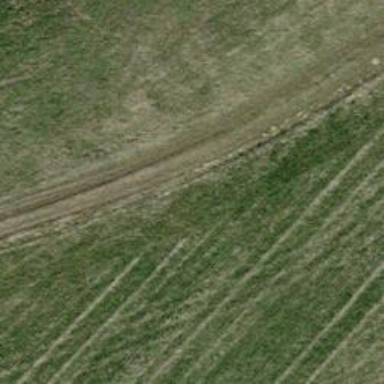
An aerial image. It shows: Track with grade5 tracktype.